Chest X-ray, AP view. Patient: 35 years old, sex F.
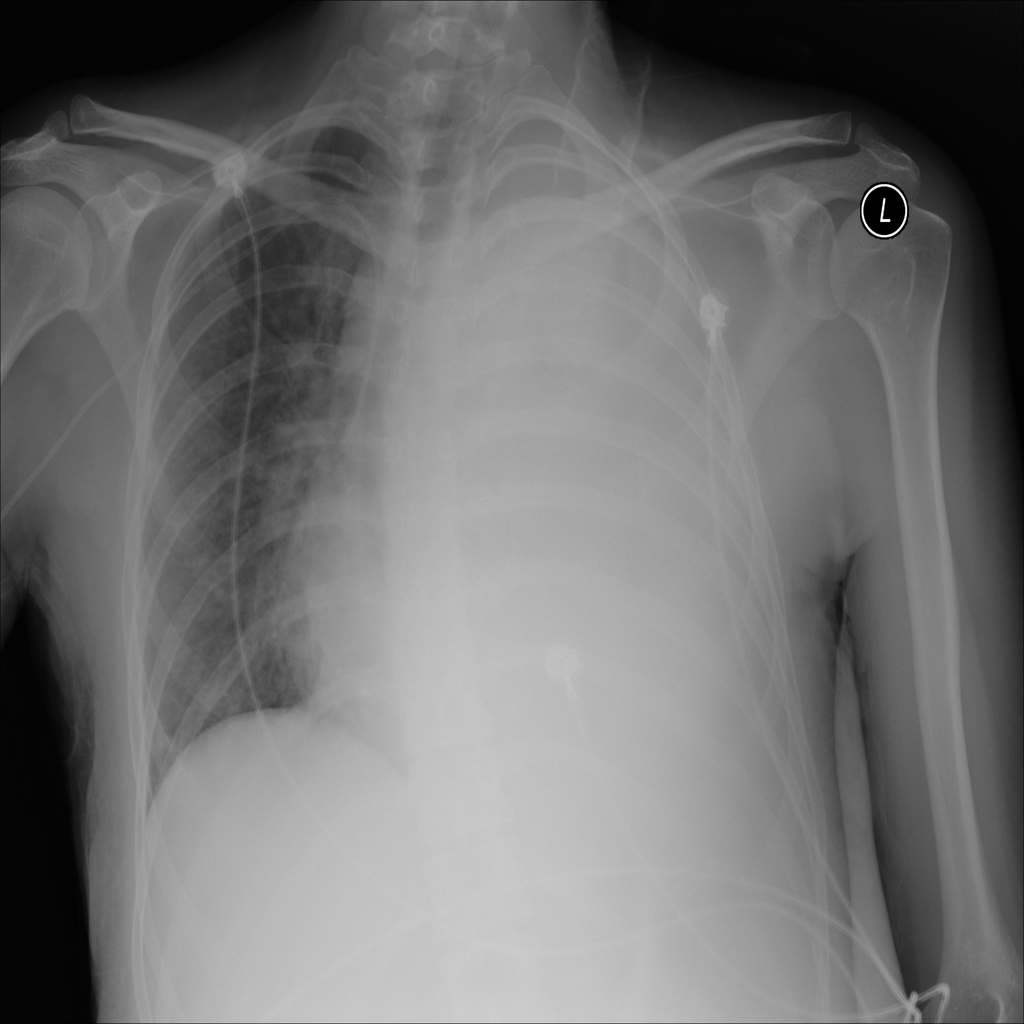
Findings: No Finding